Field crop: maize
Growth stage: 2
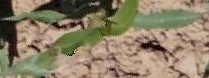
Species: maize